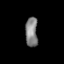
Tissue: prostate
Cell type: Endothelial cells
Senescence score: 0.6914
Nuclear area (px): 355
Mean DAPI intensity: 130.949